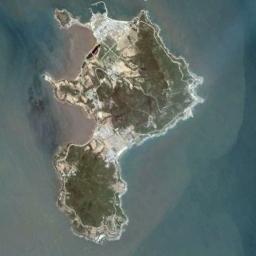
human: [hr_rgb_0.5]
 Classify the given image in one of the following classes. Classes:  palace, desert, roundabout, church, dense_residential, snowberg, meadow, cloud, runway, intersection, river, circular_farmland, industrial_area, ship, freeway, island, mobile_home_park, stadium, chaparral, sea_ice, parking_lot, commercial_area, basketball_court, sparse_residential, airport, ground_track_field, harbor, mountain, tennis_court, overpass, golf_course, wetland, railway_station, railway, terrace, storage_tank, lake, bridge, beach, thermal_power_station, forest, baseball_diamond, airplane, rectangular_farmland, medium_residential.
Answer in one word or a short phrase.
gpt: island